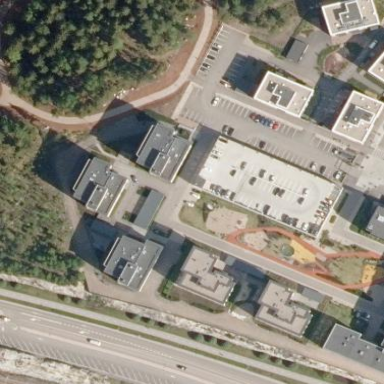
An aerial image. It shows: Multi-storey parking building.